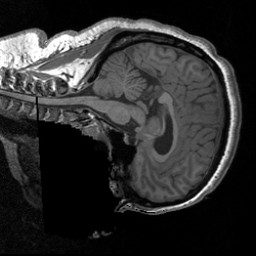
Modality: T1w
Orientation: sagittal
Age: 33
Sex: female
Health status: healthy
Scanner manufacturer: siemens
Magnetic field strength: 3 T
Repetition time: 1.9 s
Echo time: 0.00252 s